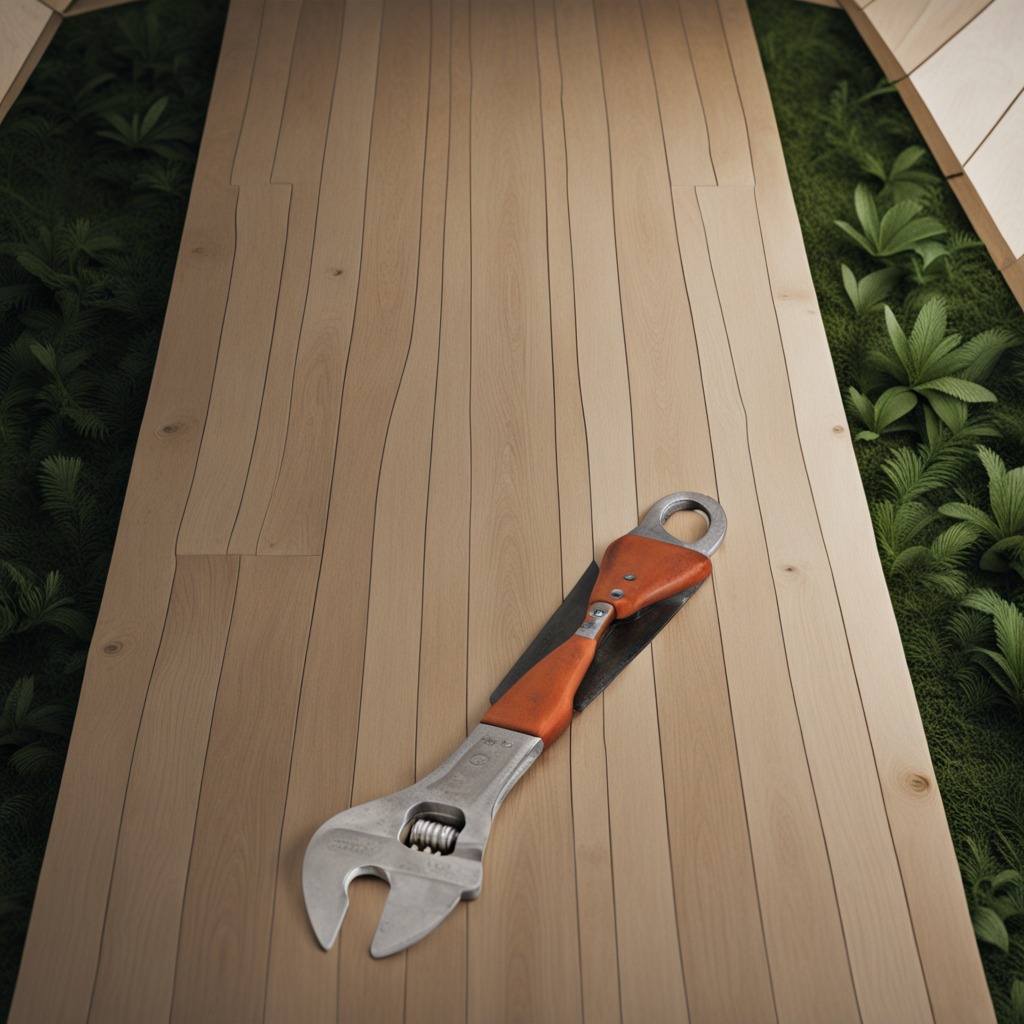
An wrench lies on the wooden table inside a jungle field workshop tent humid ambient light worn but.